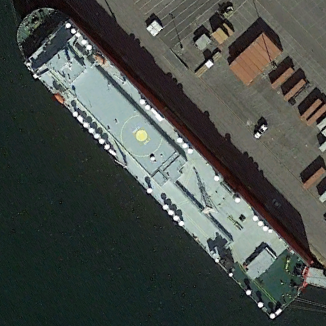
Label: civil